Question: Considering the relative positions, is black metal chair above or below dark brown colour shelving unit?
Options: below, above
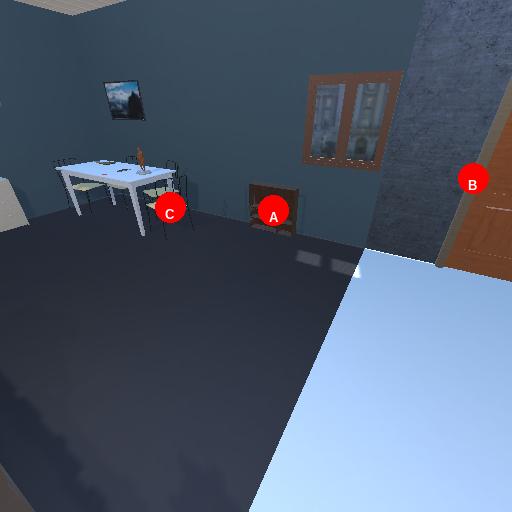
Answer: below